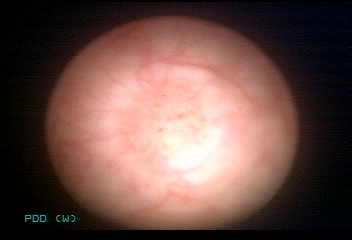
Modality: WLC
Class: Malignant
Subclass: LowGradePapillary
Lesion: L1
Stage: Ta
Morphology: Papillary
Bladder cancer association: Yes
Annotated structures: Tumor